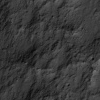
Atmospheric dust classification: not_dusty